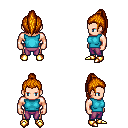
a pixel art fantasy rpg character, male body template, human, light skin, teal sleeveless shirt, magenta pants, dark blonde long topknot hairstyle, gold boots, four views (front, back, left, right), 2x2 character sprite sheet, small pixel art, hard edges, no anti-aliasing